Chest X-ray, PA view. Patient: 27 years old, sex F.
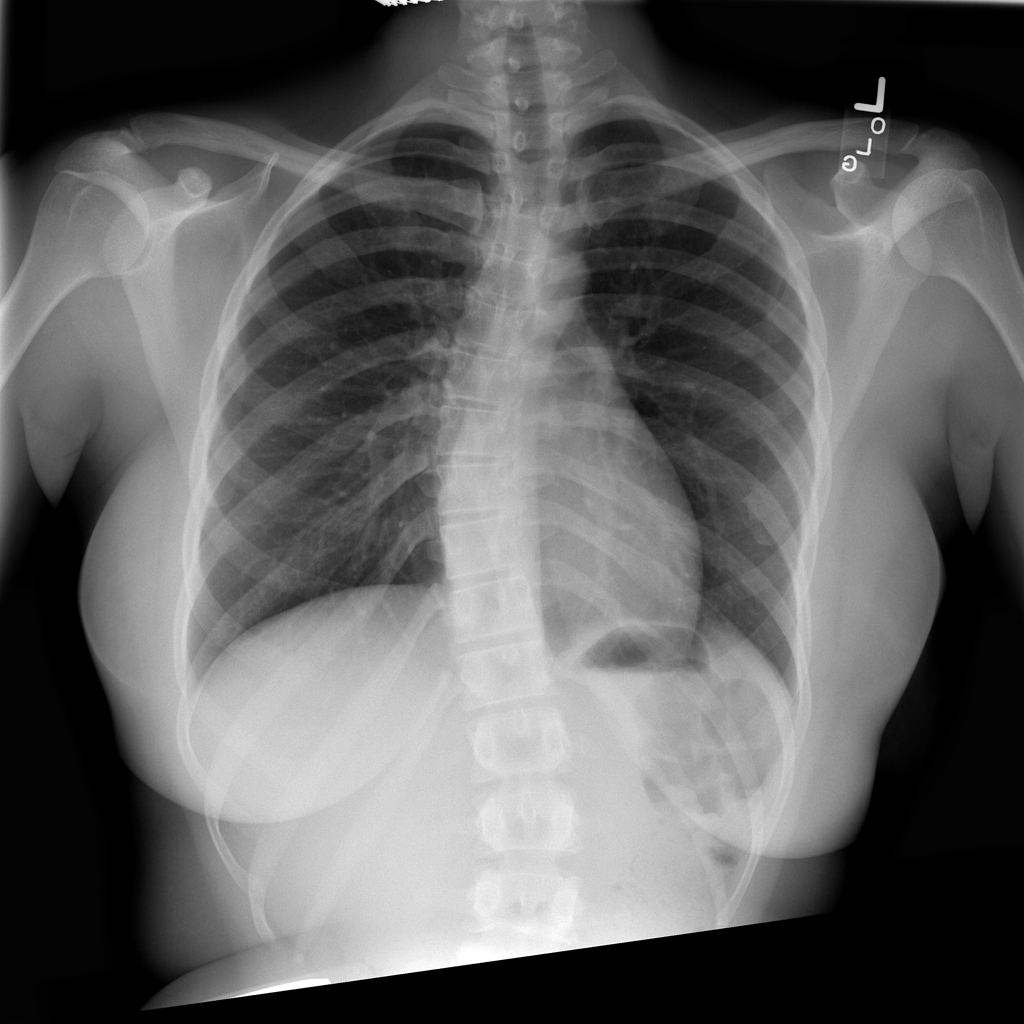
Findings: No Finding